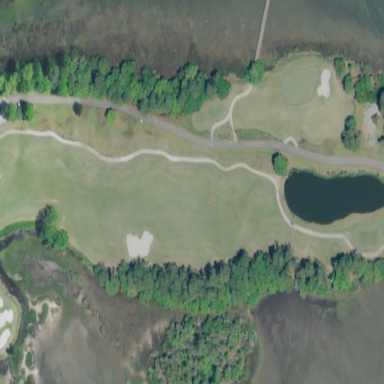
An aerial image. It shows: Golf fairway surrounded by grass.